Question: I want to do something like this -

The middle of the callout should align with middle of List View Item. How to find the actual coordinates of middle of the List View Item so that I can align the callout which is nothing but a Path element?
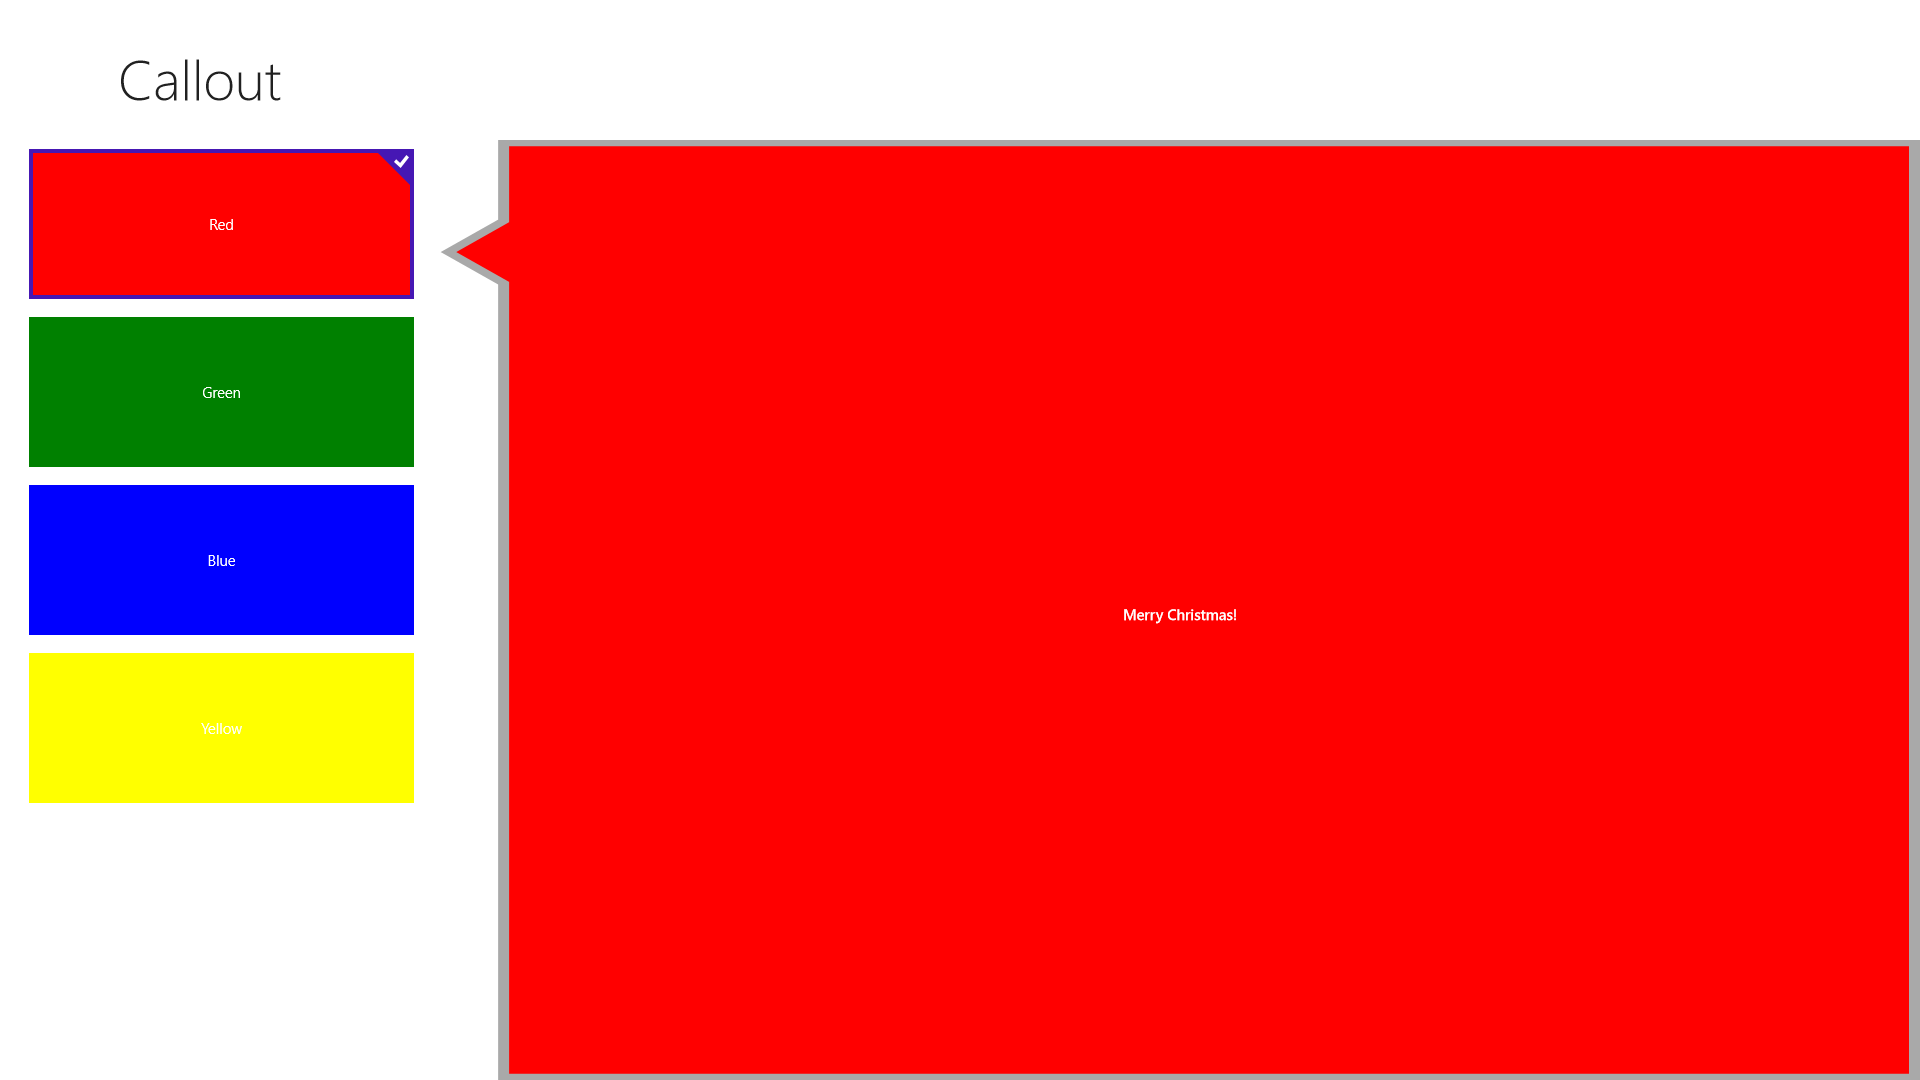
Answer: You would have to do something like this:
Create handler for ListView's selection changed event. In that handle put following code:
'''
// step 1. Get selected item's container (ListViewItem in case of ListView)
var dependencyObject = listView.ItemContainerGenerator.ContainerFromIndex(listView.SelectedIndex);
var listViewItem = dependencyObject as Windows.UI.Xaml.Controls.ListViewItem;
// step 2. transform items rectangle into coordinates of containing control
var transform = listViewItem.TransformToVisual(parentContainer);
var rect = transform.TransformBounds(new Rect(0, 0, itemsControl.ActualWidth, itemsControl.ActualHeight));
var center = (rect.Top + rect.Bottom) / 2;
// step 3. position callout using center value calculated above
// exact code depends on you container, ie. Grid, Canvas, etc.
'''